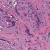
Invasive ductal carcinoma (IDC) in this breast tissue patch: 1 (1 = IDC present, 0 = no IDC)